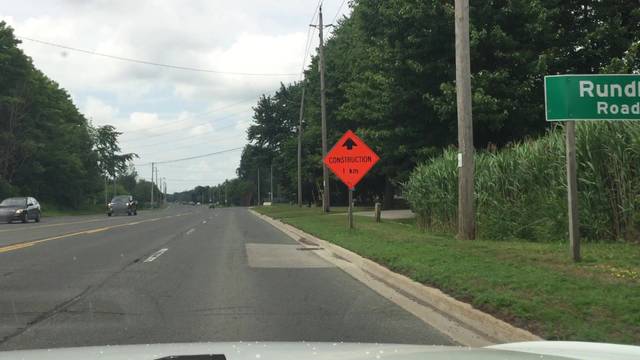
Region: Canada
Coordinates: 43.914, -78.745